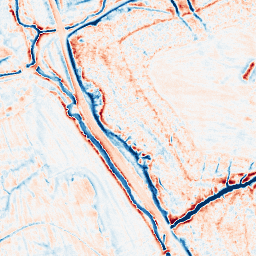
Category: edge_preserving
Decomposition family: anisotropic_diffusion
Decomposition parameters: iterations: 20
kappa: 30
gamma: 0.2
Upsampling method: sinc_hamming
Upsampling parameters: scale: 2
kernel_size: 8
Upsampling scale: 2